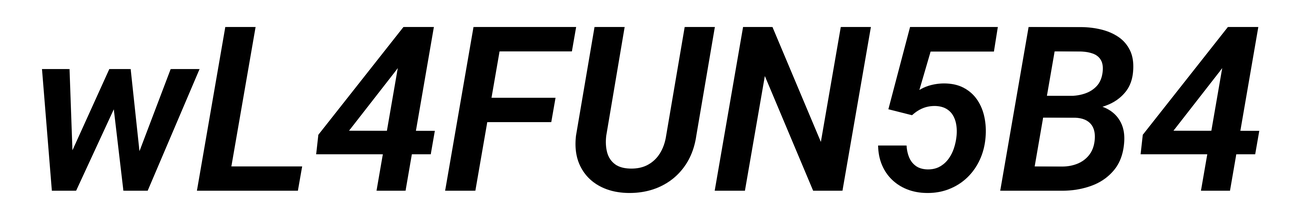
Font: Roboto-Italic_SemiBold_Italic